Question: I am using this code snippet in vb.net . The propertyinfo p is coming out as nothing even though my column name of dataTable is matching with class name attributes
'''
Public Class ReflectionMethods(Of T As New)
' function that set the given object from the given data row
Public Shared Sub SetItemFromRow(item As T, row As DataRow)
' go through each column
For Each c As DataColumn In row.Table.Columns
' find the property for the column. at this point i am getting p as nothing
Dim p As PropertyInfo = item.GetType().GetProperty(c.ColumnName)
' if exists, set the value
If p IsNot Nothing AndAlso row(c) IsNot DBNull.Value Then
p.SetValue(item, row(c), Nothing)
End If
Next
End Sub
End Class
'''
Final end result that I am getting is a class object with everything set to nothing as it is not passing the if condition.
Hi Jon, I have pasted my class snippet down
'''
Public Class StockProduct
Public SupplierName As String
Public ModelName As String
Public ModelDescription As String
Public ProductCategoryName As String
Public ManufacturerName As String
End Class
'''
and I have a dataTable with column match
 . Please note the productcategoryName is matched but not seen in screenshot
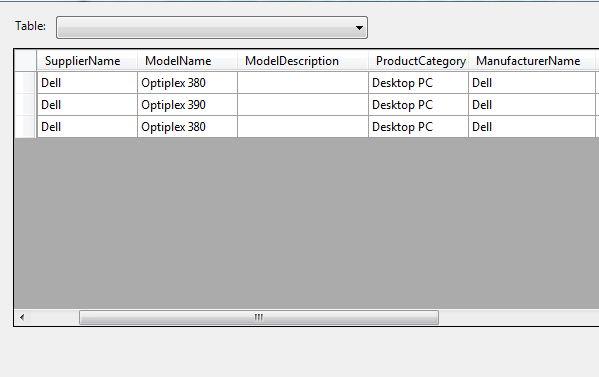
Answer: Your class doesn't have any properties. The line
'''
Public SupplierName As String
'''
creates a field, not a property.
To fix your code do one of the following...
either change the class declaration to say
'''
Public Property SupplierName As String
'''
etc...
or change your property reading code to say
'''
Dim p As FieldInfo = item.GetType().GetField(c.ColumnName)
'''